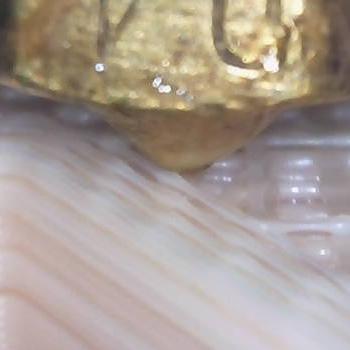
Flow rate: 33%